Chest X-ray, PA view. Patient: 26 years old, sex F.
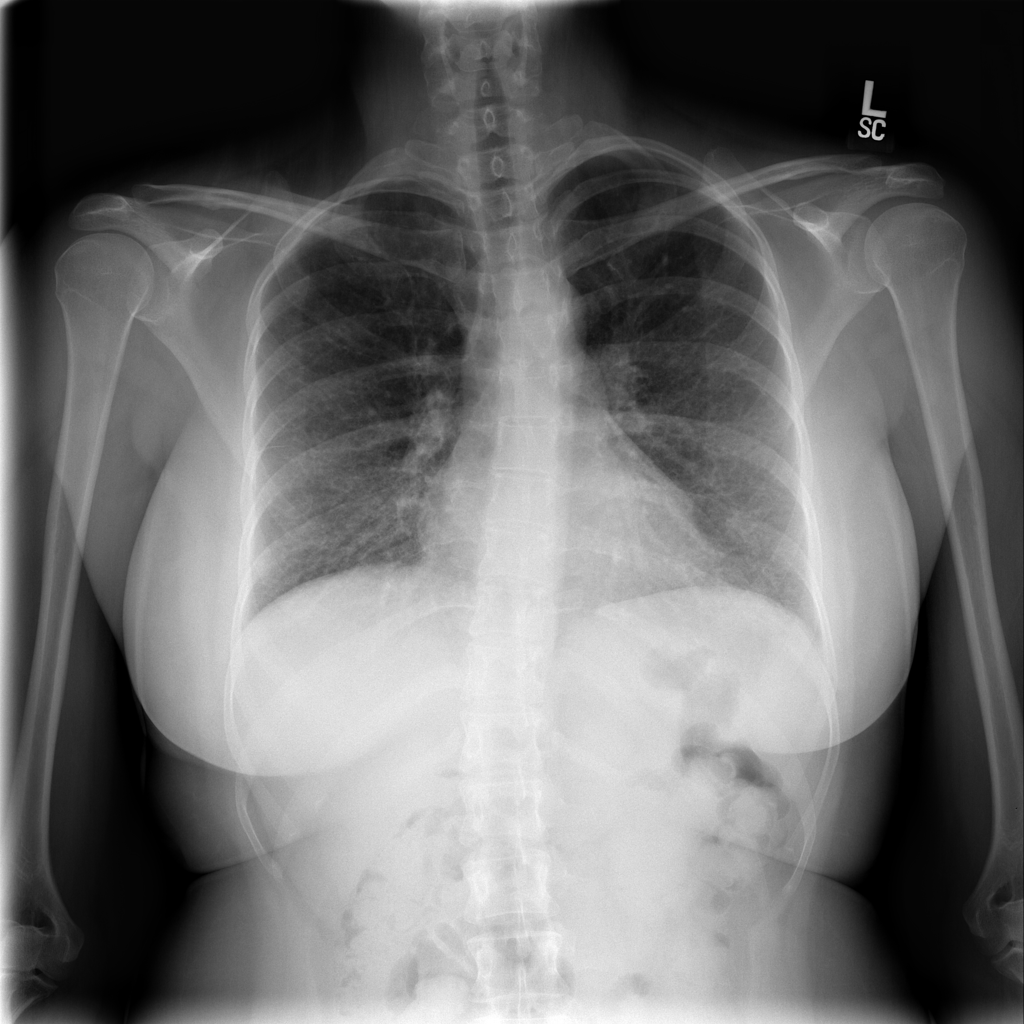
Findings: No Finding